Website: apple-inc
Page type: customer-info-address
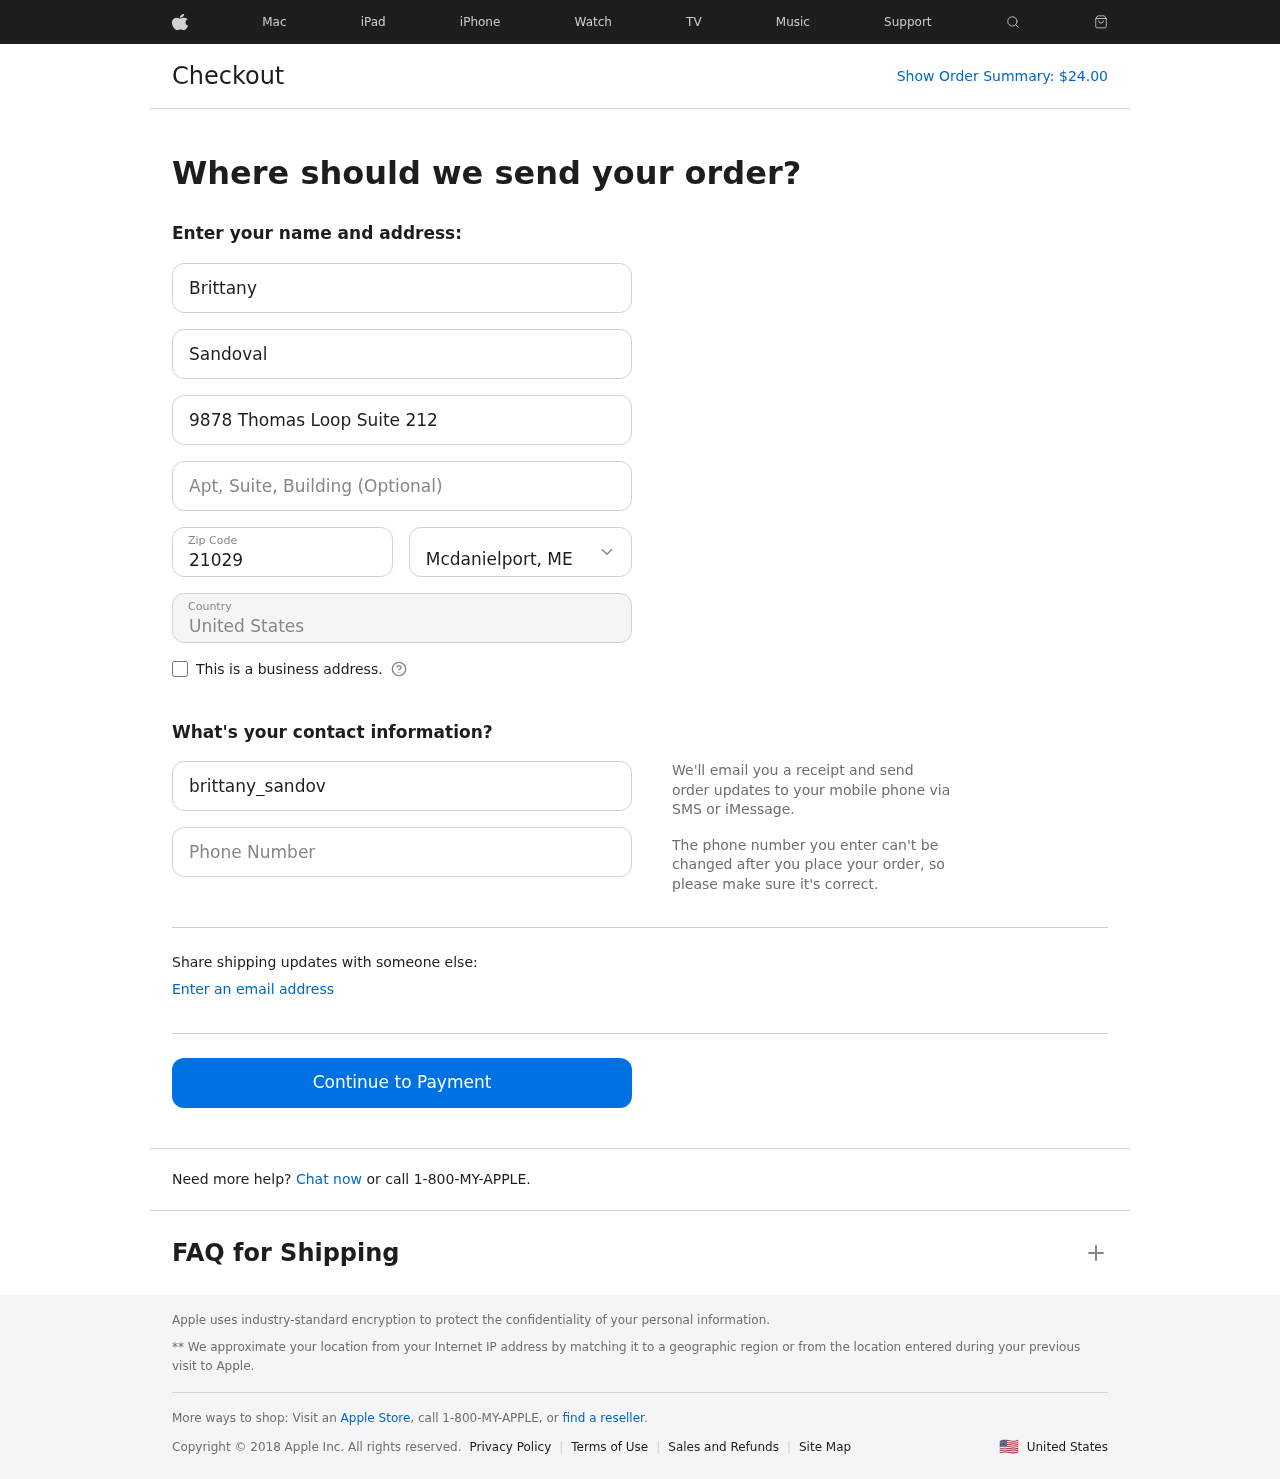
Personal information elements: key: PII_CITY_STATE
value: Mcdanielport, ME
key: PII_COUNTRY
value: United States
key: PII_EMAIL
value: brittany_sandoval@gmail.com
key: PII_FIRSTNAME
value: Brittany
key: PII_LASTNAME
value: Sandoval
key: PII_PHONE
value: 8055136637
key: PII_POSTCODE
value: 21029
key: PII_STREET
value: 9878 Thomas Loop Suite 212
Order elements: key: ORDER_TOTAL
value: $24.00